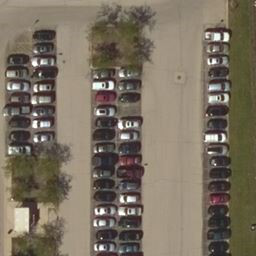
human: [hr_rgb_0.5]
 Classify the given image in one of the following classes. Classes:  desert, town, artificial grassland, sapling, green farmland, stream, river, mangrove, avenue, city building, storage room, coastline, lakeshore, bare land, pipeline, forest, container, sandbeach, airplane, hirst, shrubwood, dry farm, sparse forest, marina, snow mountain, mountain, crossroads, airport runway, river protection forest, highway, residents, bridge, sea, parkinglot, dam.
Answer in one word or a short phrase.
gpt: parkinglot